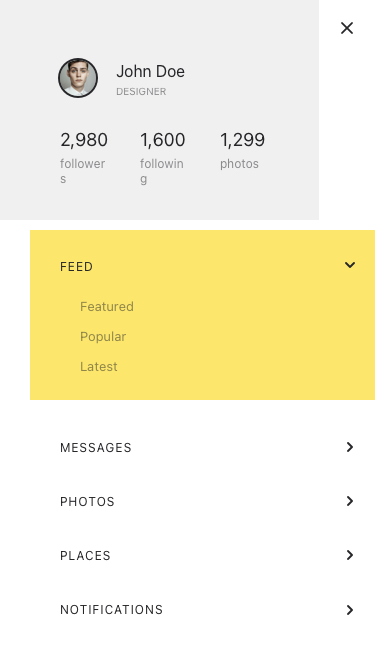
Text in this UI design:
2,980
followers
1,600
following
1,299
photos
John Doe
designer
feed
Featured
Popular
Latest
messages
photos
places
notifications